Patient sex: M
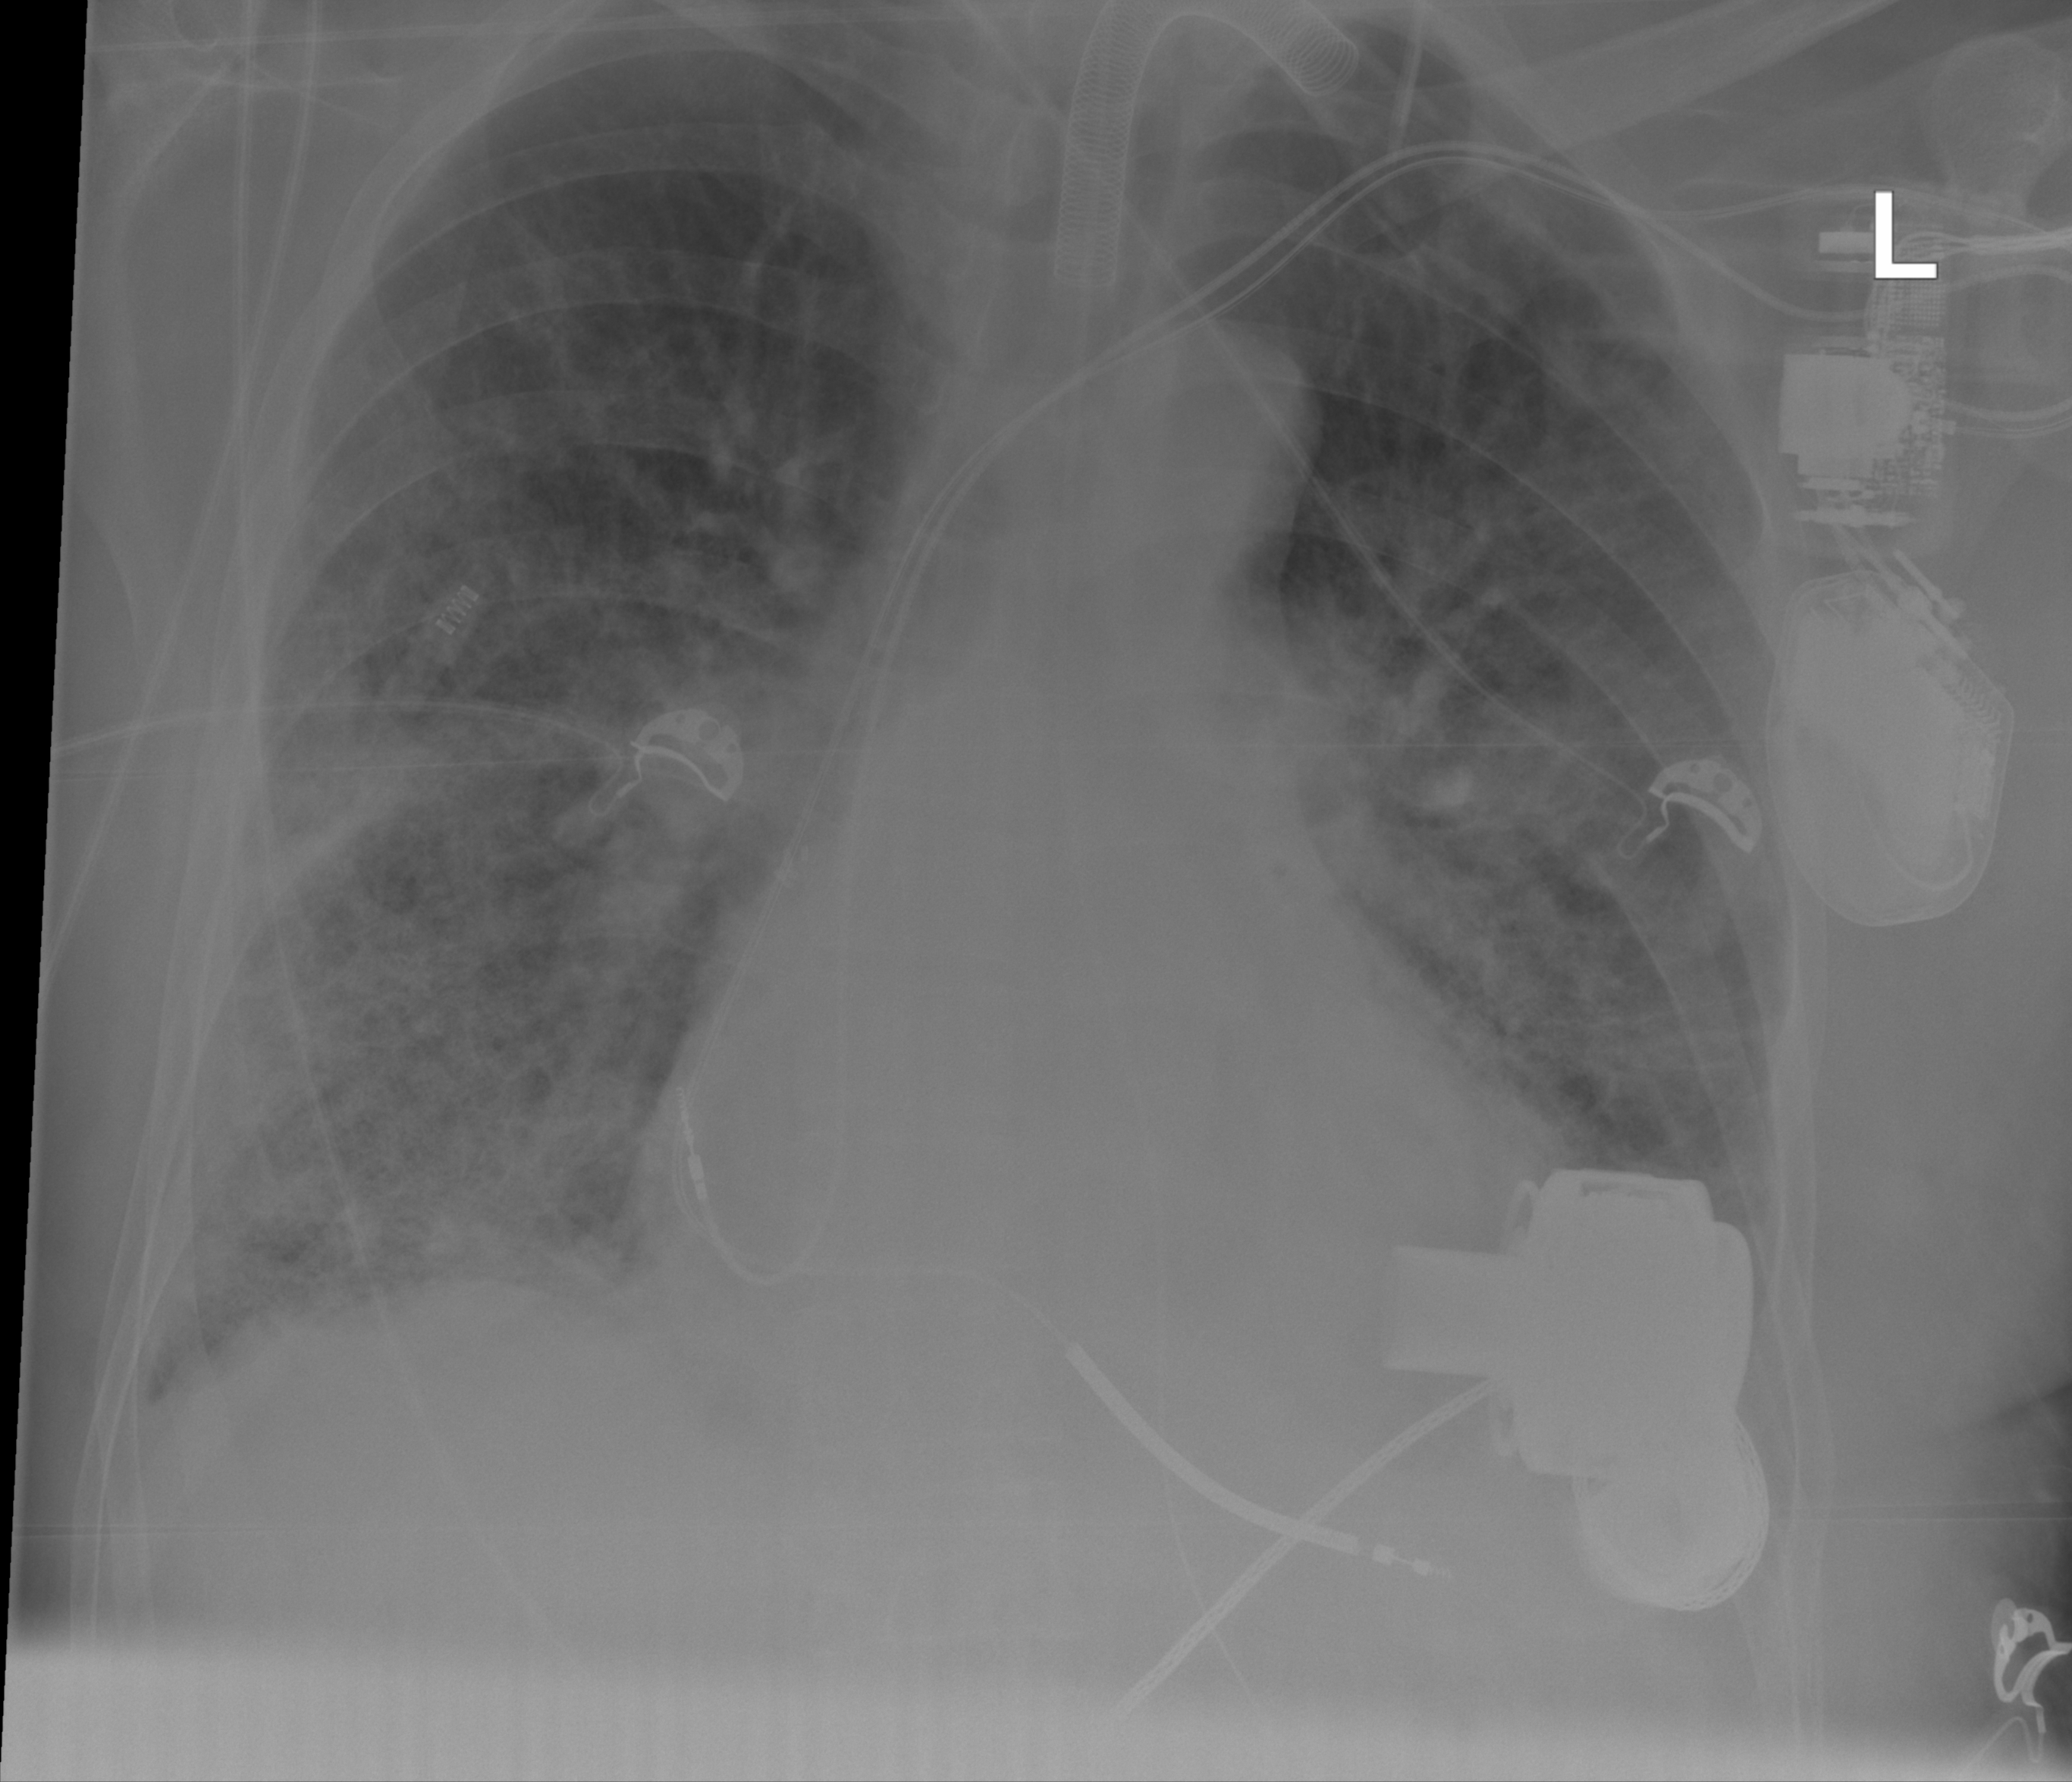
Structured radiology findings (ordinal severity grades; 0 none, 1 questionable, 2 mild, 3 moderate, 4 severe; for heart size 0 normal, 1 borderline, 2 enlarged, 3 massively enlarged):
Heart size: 2
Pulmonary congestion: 3
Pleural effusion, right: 2
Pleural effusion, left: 0
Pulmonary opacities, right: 3
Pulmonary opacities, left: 2
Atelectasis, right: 2
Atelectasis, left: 2